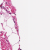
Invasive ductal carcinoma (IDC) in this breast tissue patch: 0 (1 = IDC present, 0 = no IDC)